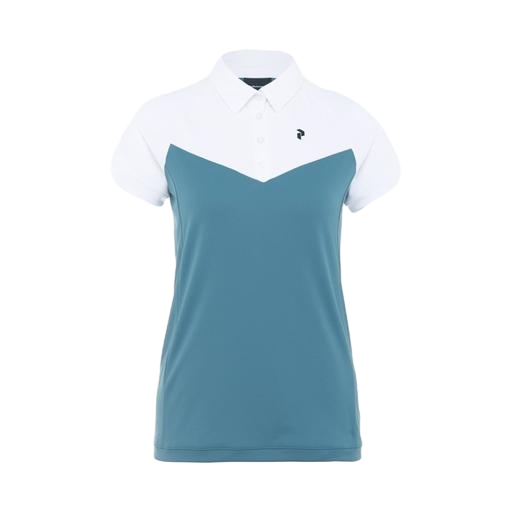
blue skinny-fit stretch polo shirt, short sleeve polo, blue court central sleeveless polo shirt, white background